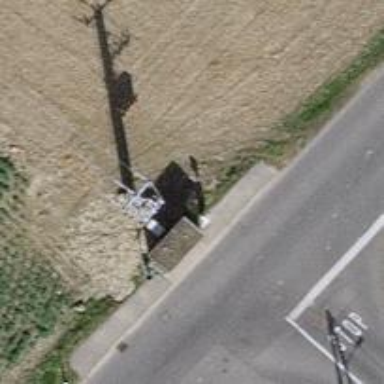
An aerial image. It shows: Distribution transformer on power pole.